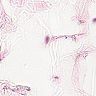
Metastatic tissue present: no